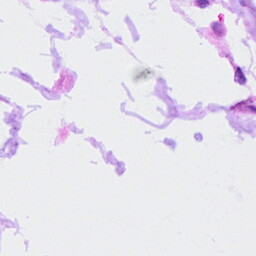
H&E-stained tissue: Ovarian